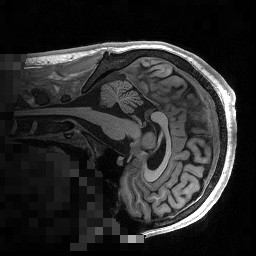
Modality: T1w
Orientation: sagittal
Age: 18
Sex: male
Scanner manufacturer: siemens
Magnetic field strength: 3 T
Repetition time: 2.53 s